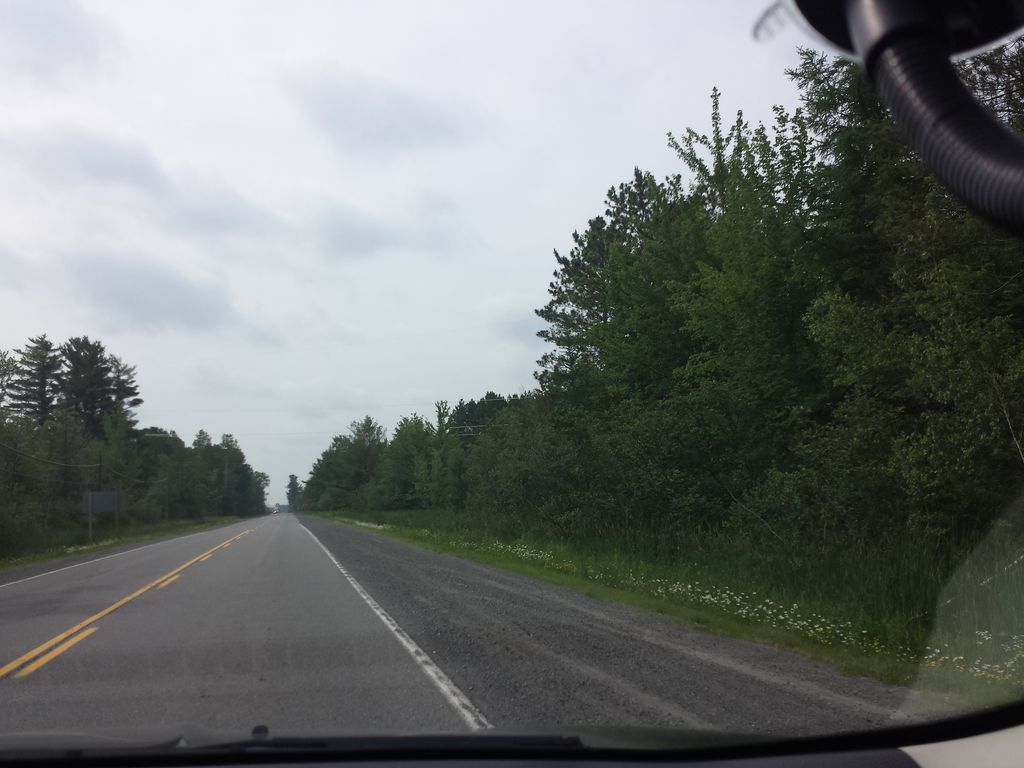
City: ottawa-gatineau